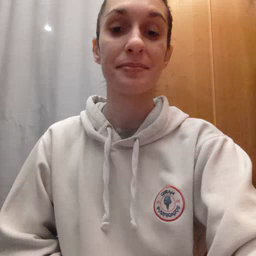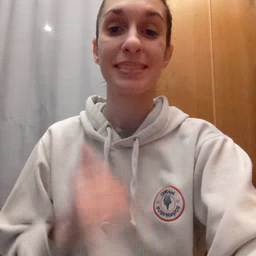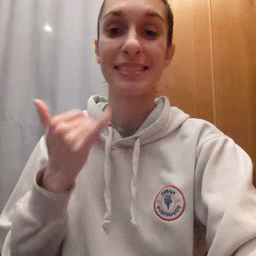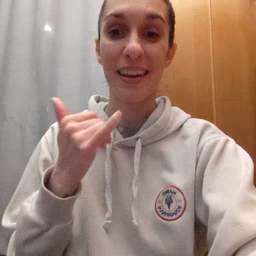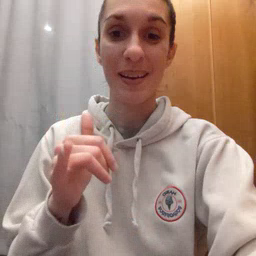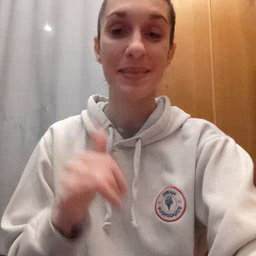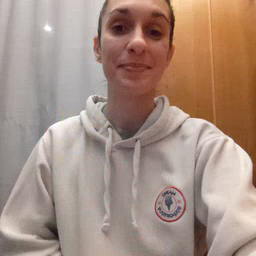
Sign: yellow